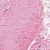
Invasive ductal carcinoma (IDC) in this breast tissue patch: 0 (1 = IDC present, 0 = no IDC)